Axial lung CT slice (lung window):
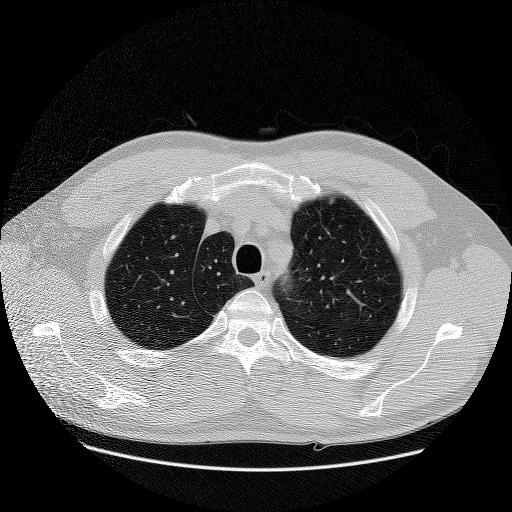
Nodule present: no